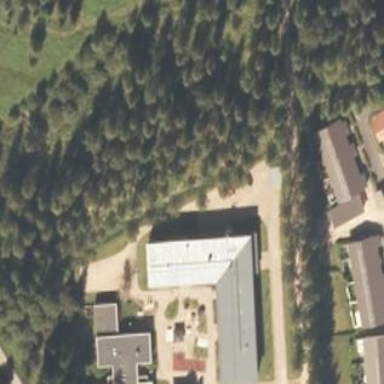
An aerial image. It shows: Building.